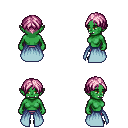
a pixel art fantasy rpg character, female body template, orc, green skin, overskirt, magenta pants, pink parted hairstyle, black shoes, four views (front, back, left, right), 2x2 character sprite sheet, small pixel art, hard edges, no anti-aliasing